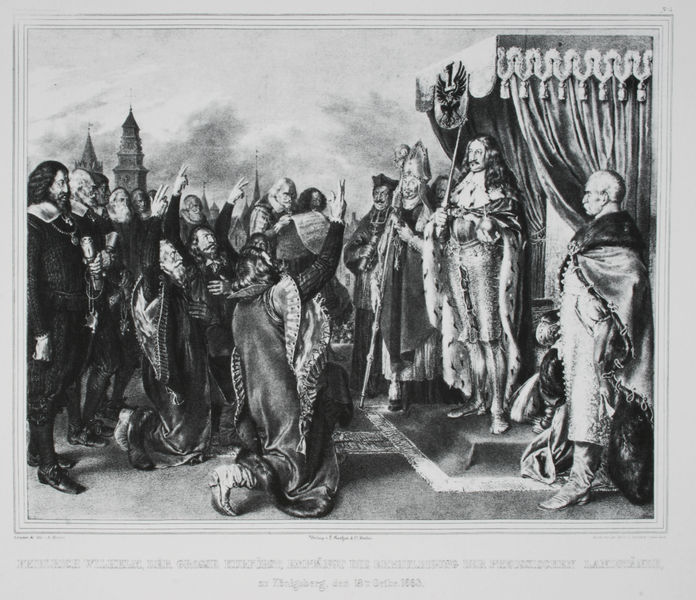
Titel: Denkwürdigkeiten aus der Brandenburgisch-Preussischen Geschichte - Blatt 5: Friedrich Wilhelm, der Grosse Kurfürst, empfängt die Erbbhuldigung der preussischen Landstände, zu Königsberg, den 18ten Octbr. 1663.
Künstler: Adolph Menzel
Standort: Berlin
Institution: Staatliche Museen zu Berlin, Kupferstichkabinett
Schlagwörter: adler, gemälde, gruppe, himmel, mann, umhang, weiß, wolken, kirchturm, menschen, frankreich, grau, männer, schwarz, menge, teppich, bart, diener, hermelin, historie, kragen, pelz, rahmen, vorhang, kirche, mantel, reich, adel, borte, england, turm, bewegt, deutschland, fell, schrift, fahne, kette, grafik, graphik, bischof, kaiser, könig, lanze, thron, vorhänge, stufe, türme, kohle, druck, lithographie, schweiz, radierung, stich, titel, scharz, schwarzweiß, schwert, text, knien, stiefel, herrscher, kardinal, nerz, tron, beten, rüstung, rolle, wappen, andacht, krönung, priester, empfang, baldachin, schriftrolle, kniebundhose, patrizier, ereignis, treueschwur, jubel, kupferstich, schwur, bildunterschrift, hofstaat, zepter, kniefall, szepter, eid, kurfürst, himml, pelzbesatz, brandenburg, loben, untertanen, belgien, schwören, zustimmung, könig#, herrrscher, lakeien, preußen geschichte, manteläkirche